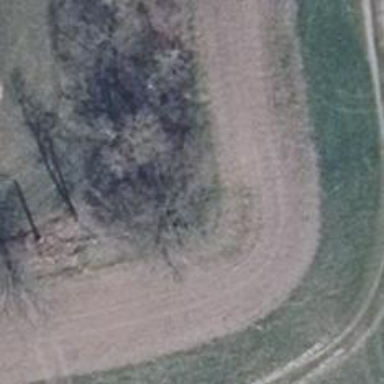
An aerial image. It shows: Row of trees in natural setting.